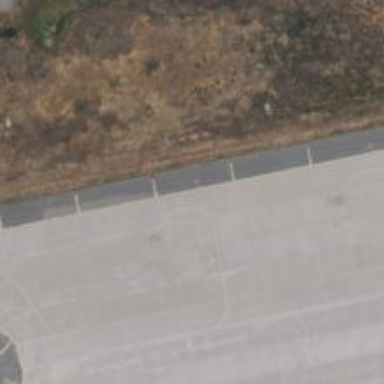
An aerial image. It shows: View of taxiway at the airport.